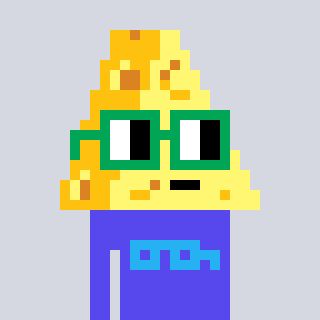
a pixel art character with square green glasses, a cheese-shaped head and a computerblue-colored body on a cool background